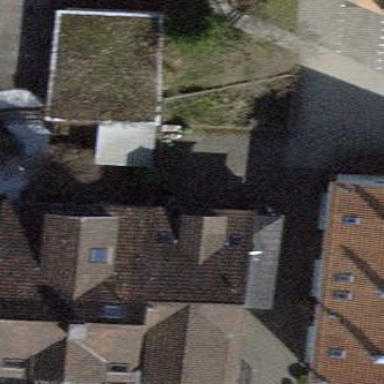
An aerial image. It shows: Terrace building.